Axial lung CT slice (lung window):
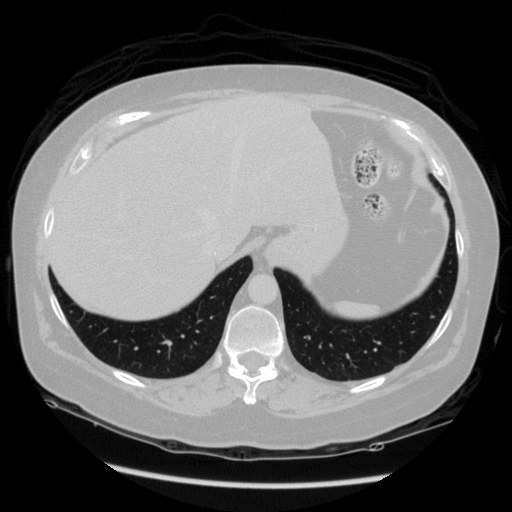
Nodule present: no